Question: I've been trying to use 'a:hover' pseduo class so that when you hover over the image, you get a border to appear so that it looks clickable.
However, when I do this the border appears below the image in the space below but I'm unsure why.
'''
#overlay a:hover {
border: solid 2px #666;
}
'''

As you can see the border is not around the image, it's below it.
Hope someone can help me with this problem.
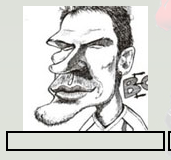
Answer: Put the border on the image, not the anchor.
'''
#overlay a:hover img {
'''